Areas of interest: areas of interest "Industrial"
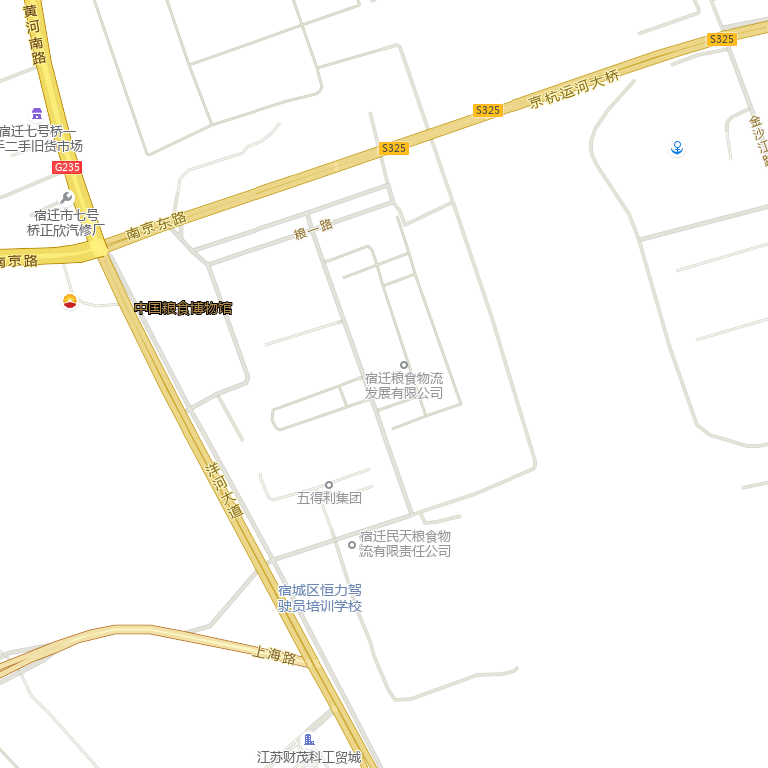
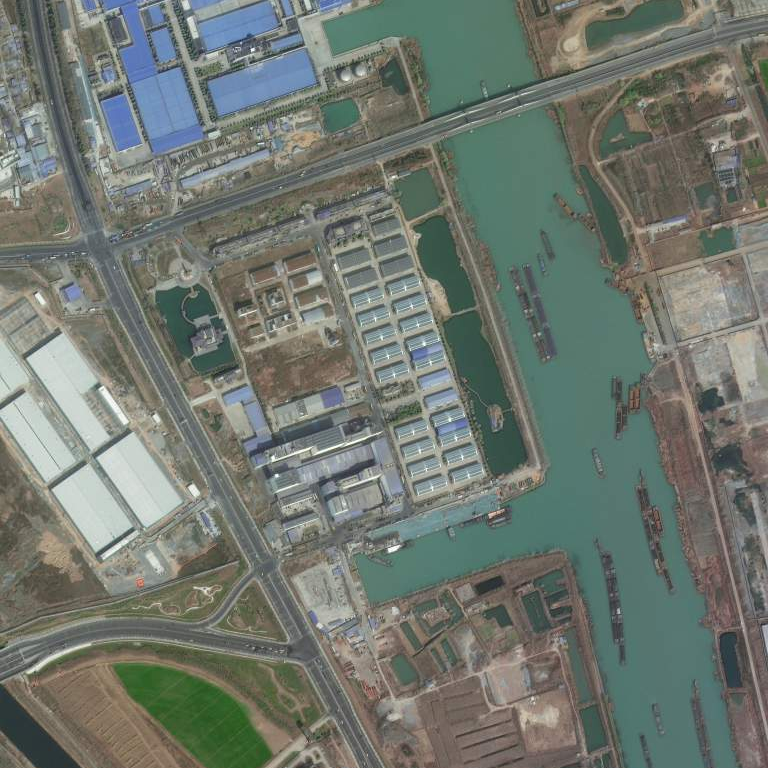